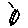
Label: sun